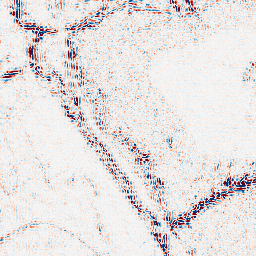
Category: wavelet
Decomposition family: wavelet_dwt
Decomposition parameters: wavelet: db4
level: 2
Upsampling method: nearest
Upsampling parameters: scale: 2
Upsampling scale: 2